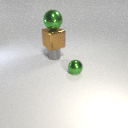
large brown metal cube below large green metal sphere